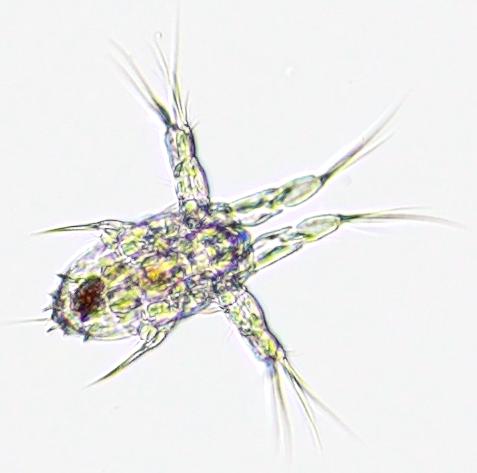
Label: Zooplankton